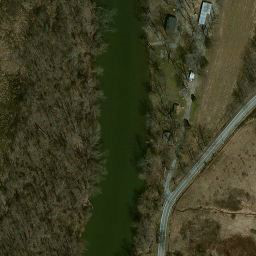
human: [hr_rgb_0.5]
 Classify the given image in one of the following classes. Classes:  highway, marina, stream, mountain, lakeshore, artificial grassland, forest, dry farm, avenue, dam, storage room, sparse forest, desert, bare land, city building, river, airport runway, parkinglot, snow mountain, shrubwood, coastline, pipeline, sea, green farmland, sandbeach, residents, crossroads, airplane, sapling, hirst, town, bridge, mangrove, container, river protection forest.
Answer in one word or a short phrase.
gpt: river